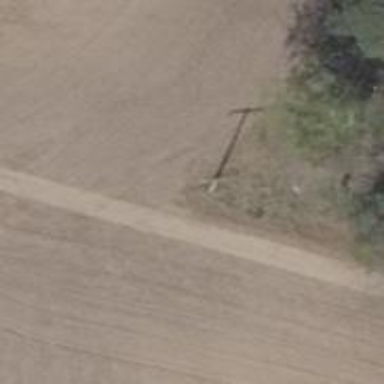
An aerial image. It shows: Power pole.